Question: How to avoid duplicate games entry in chart boost more games section?

Here is my code, and added more than one campaign to fill entries....is there any way to restrict duplicate?
'''
-(void)initChartboost
{
Chartboost *cb = [Chartboost sharedChartboost];
cb.delegate = self;
//change here
cb.appId = CHARTBOOST_APPID;
cb.appSignature = CHARTBOOST_APPSIGNATURE;
[cb startSession];
[cb cacheMoreApps];
}
-(void)showMoreGames
{
if([self connected])
{
Chartboost *cb = [Chartboost sharedChartboost];
[cb showMoreApps];
}
else
{
UIAlertView* alert= [[[UIAlertView alloc] initWithTitle:@"No Internet Connection!" message: @"Checkout your internet connectivity!"
delegate: NULL cancelButtonTitle: @"OK" otherButtonTitles: NULL] autorelease];
[alert show];
}
}
'''
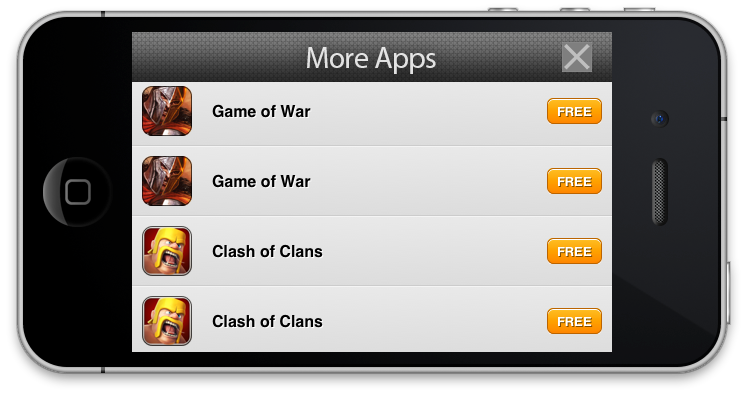
Answer: This was a temporary glitch that Chartboost was experiencing a few days ago. It's been resolved, so you don't have to do anything to fix it!
It is fine to add the same campaign in multiple slots on the more apps page, so please feel free to set it up this way for convenience!
Full disclosure: I work for Chartboost.